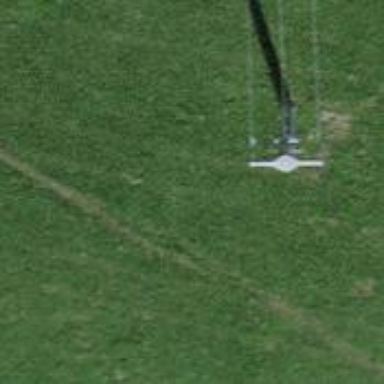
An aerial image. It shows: Power pole.